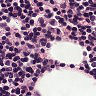
Metastatic tissue present: no